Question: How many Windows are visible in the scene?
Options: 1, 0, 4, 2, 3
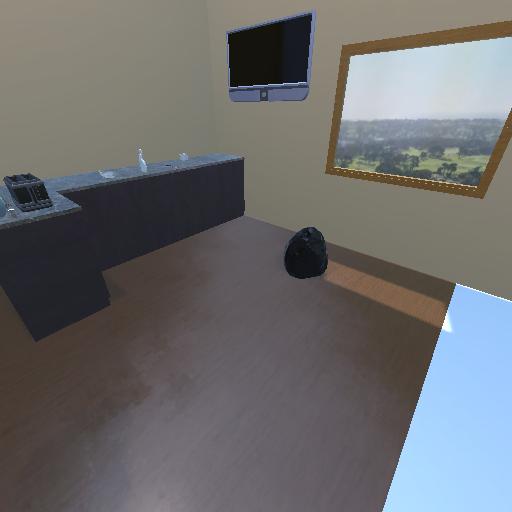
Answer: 1